Question: In a Winforms usercontrol I've integrated a ProgressBar into a Listview, this is one of the properties:
'''
''' <summary>
''' The ListView ProgressBar BorderColor
''' </summary>
Public Property ProgressBar_BorderColor As Pen
Get
Return _progressBar_bordercolor
End Get
Set(ByVal value As Pen)
_progressBar_bordercolor = value
End Set
End Property
'''
Well, the problem is that in the properties window I can't change the pens and brush values.
I can change the values manually writting the code, but not in the properties window.
I did something wrong when coding the properties or just these kind of values cannot be changed in the properties window of any other control and not only my control? and why?
What I need to modify to be able to change these values in the properties window of my user control?

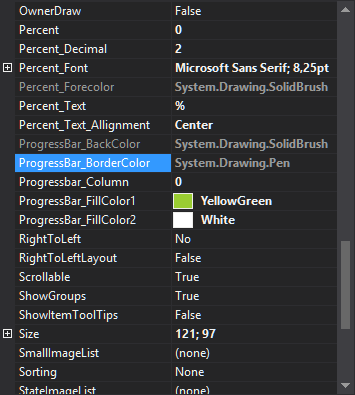
Answer: It would be better to create your GDI objects when used so you can properly dispose of them:
'''
Using g as Graphics = Graphics.FromWhereEver,
P as New Pen(ProgressBar_BorderColor),
Br as New SolidBrush(ProgressBar_BackColor)
... draw and paint
... paint and draw
End Using ' Graphics, Pen and Brush properly disposed of
'''
It wont make a great deal of difference because I doubt you would sit and change colors back and forth as a hobby, but they aren't being disposed of when a new color value is set.